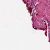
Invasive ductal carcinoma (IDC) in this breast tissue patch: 0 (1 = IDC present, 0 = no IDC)